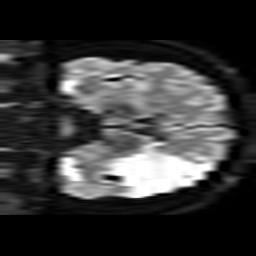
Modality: TRACE
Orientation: coronal
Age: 19
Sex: male
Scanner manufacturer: philips
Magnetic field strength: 3 T
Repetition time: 3.933 s
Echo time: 0.06073 s